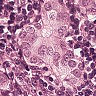
Metastatic tissue present: yes